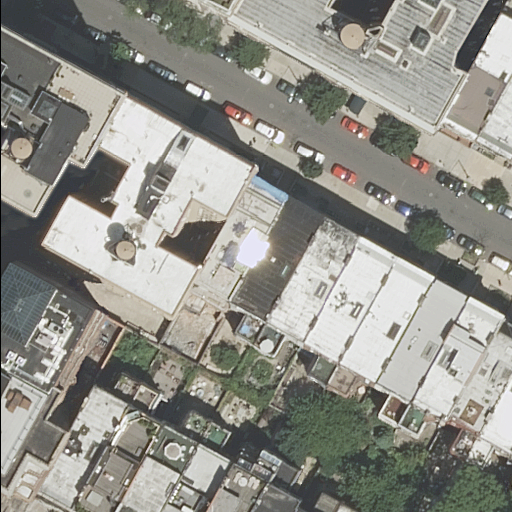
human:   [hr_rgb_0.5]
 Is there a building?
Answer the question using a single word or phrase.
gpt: yes

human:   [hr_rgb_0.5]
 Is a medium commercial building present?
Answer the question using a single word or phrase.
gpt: no

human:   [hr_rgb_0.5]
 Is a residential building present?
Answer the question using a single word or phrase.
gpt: yes

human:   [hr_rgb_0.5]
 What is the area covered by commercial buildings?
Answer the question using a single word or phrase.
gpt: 0m2

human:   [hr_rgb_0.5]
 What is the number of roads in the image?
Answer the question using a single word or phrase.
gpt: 1

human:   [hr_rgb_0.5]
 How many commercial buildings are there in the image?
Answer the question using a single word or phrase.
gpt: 0

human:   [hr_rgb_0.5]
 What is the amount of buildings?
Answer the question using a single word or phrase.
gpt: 24

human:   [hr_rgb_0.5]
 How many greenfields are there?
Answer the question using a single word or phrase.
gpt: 0

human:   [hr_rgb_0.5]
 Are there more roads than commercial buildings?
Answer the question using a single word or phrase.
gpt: yes

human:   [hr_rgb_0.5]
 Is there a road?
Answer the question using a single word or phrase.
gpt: yes

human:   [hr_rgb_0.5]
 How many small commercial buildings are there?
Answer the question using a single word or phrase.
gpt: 0

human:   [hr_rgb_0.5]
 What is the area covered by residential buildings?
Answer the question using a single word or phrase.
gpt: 5556m2

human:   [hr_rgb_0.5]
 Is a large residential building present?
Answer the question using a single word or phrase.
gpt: yes

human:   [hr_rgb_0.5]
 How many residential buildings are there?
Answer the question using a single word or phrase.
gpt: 24

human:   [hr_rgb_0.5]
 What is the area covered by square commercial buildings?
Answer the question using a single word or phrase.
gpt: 0m2

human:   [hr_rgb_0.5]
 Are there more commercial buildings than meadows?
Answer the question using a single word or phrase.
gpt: no

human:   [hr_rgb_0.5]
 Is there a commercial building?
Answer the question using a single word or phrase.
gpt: no

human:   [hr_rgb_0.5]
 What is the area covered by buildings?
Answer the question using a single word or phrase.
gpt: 5556m2

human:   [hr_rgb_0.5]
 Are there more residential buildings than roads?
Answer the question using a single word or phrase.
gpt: yes

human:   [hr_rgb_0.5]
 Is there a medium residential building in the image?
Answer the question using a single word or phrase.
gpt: yes

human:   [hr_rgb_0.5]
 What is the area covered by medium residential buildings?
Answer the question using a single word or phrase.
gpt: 2671m2

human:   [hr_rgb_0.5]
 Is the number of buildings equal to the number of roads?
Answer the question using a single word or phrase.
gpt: no

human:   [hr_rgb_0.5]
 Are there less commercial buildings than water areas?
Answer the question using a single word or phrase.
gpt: no

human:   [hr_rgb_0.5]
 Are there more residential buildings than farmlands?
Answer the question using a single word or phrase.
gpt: yes

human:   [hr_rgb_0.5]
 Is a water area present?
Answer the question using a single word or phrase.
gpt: no

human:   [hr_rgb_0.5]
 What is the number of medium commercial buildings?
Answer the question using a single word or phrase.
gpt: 0

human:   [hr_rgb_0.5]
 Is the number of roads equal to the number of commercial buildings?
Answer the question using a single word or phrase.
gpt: no

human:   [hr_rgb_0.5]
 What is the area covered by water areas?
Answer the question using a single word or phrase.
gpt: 0m2

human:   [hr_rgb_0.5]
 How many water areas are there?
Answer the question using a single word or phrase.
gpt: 0

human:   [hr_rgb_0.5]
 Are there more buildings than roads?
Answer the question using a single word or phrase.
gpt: yes

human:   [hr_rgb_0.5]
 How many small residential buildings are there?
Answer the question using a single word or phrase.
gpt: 6

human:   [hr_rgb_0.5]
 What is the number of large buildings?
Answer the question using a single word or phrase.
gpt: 4

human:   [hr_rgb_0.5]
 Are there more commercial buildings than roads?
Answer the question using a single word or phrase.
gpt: no

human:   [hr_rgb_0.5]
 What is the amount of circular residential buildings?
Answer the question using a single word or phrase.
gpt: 0

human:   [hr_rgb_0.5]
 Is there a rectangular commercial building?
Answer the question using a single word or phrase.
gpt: no

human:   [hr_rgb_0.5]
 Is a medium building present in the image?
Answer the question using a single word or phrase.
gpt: yes

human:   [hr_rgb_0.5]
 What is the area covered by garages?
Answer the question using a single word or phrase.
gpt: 0m2

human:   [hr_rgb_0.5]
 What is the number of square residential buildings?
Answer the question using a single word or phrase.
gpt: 0

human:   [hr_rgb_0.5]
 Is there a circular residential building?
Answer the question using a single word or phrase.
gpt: no

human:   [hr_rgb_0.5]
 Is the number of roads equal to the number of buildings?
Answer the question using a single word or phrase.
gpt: no

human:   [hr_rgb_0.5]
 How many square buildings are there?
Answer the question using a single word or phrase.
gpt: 0

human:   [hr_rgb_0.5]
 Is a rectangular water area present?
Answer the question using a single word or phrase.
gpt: no

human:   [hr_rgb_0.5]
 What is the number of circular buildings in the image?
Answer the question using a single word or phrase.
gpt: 0

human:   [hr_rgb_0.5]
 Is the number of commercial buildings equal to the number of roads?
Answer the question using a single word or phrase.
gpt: no

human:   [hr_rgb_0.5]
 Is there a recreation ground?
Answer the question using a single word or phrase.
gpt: no

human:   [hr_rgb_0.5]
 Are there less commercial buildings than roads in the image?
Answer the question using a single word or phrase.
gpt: yes

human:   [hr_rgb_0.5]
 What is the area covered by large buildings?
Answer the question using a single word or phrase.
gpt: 2654m2

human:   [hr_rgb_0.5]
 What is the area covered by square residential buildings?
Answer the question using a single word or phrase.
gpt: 0m2

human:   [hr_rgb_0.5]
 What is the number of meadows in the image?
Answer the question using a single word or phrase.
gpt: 0

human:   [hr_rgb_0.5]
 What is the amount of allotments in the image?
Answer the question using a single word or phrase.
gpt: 0

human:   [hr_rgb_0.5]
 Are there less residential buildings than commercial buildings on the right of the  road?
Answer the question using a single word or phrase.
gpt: no

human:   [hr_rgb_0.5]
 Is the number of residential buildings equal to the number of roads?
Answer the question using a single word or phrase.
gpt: no

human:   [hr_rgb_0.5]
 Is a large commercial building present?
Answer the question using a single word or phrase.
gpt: no

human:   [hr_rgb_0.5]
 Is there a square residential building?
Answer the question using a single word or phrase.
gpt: no

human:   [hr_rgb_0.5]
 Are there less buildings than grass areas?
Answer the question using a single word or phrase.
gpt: no

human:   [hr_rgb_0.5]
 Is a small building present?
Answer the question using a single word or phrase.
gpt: yes

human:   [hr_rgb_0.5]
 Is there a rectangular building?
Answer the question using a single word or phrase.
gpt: yes

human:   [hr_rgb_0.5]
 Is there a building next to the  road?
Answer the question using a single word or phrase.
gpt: yes

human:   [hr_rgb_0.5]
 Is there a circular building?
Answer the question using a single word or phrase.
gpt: no

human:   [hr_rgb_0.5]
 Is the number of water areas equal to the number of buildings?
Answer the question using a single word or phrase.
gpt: no

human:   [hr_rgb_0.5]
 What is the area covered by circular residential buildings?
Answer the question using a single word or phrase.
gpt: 0m2

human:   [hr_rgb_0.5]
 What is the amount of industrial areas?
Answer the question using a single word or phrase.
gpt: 0

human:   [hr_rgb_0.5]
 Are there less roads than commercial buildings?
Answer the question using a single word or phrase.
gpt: no

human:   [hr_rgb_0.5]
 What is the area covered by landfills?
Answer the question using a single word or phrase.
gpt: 0m2